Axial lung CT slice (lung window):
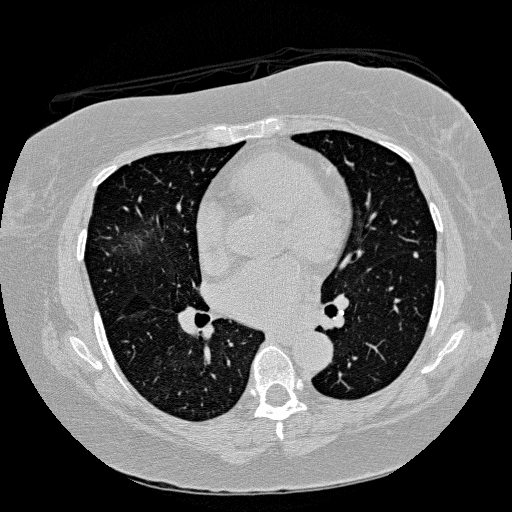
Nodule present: yes
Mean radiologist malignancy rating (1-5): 1.75